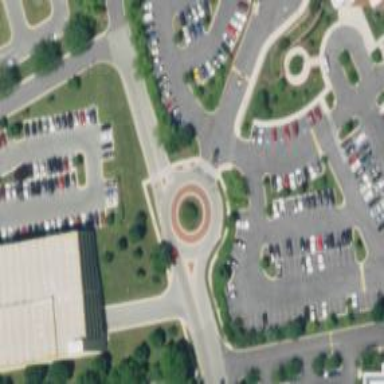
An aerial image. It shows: Unclassified road that forms roundabout at the junction.